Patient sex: M
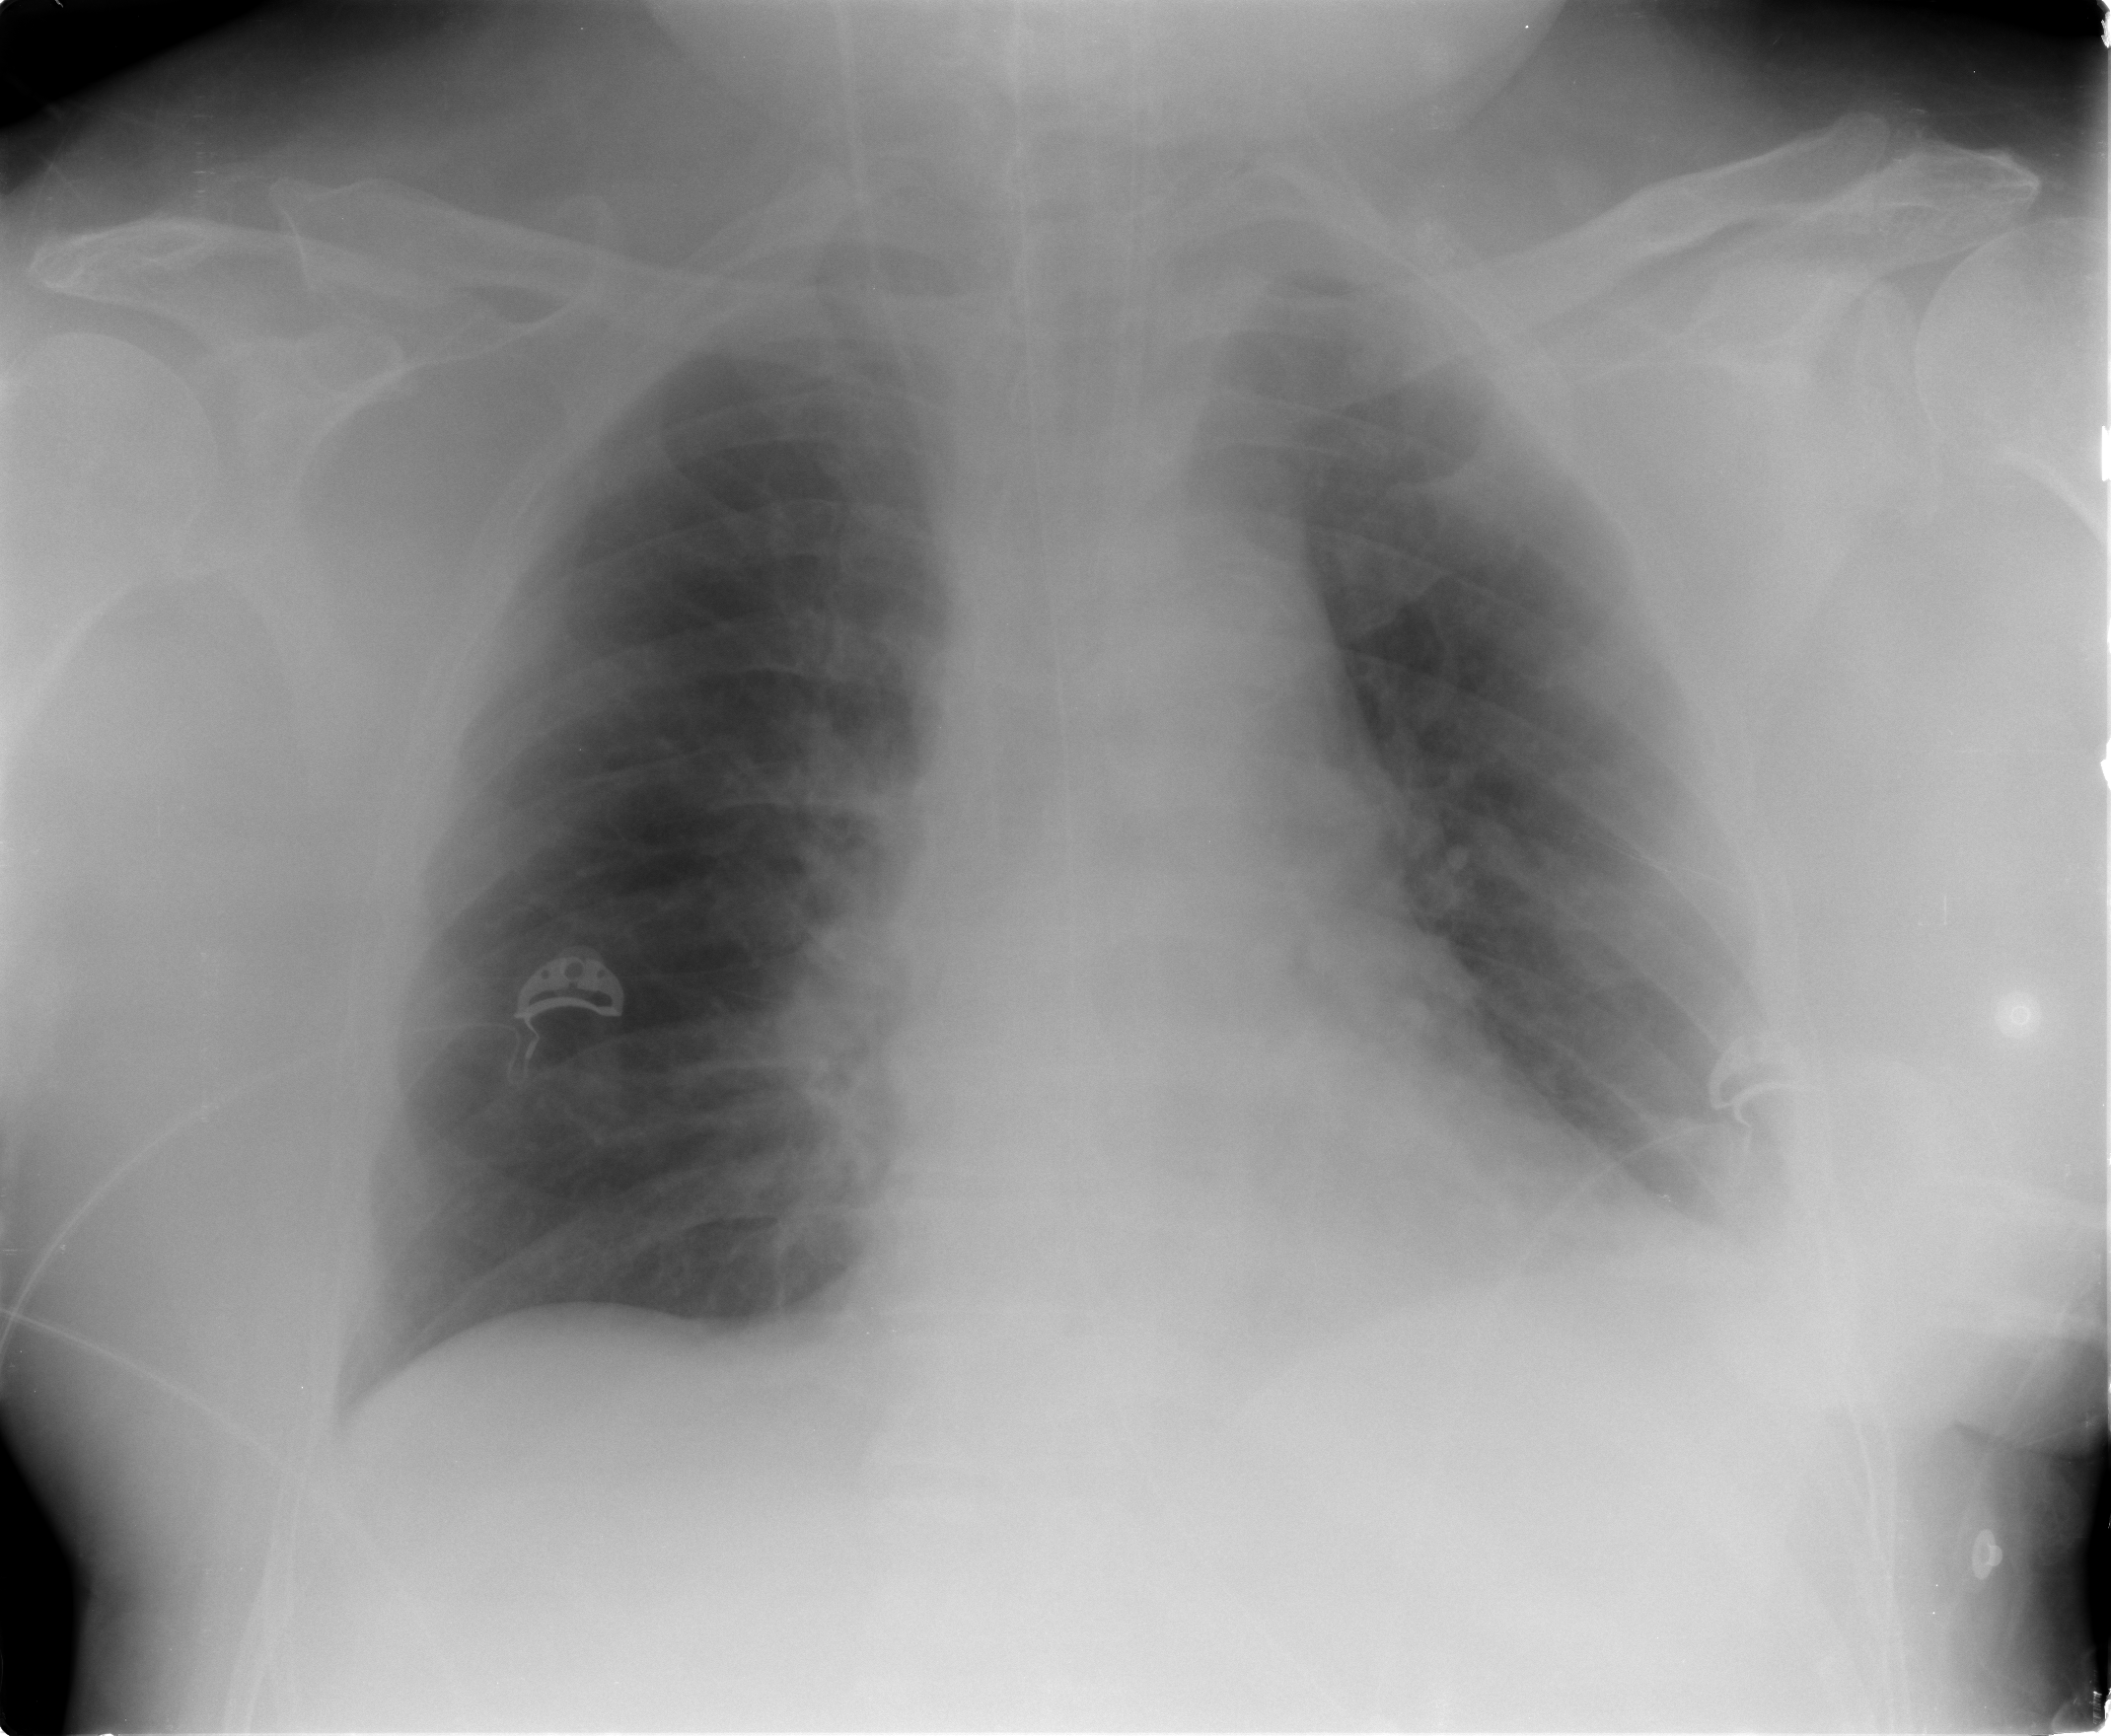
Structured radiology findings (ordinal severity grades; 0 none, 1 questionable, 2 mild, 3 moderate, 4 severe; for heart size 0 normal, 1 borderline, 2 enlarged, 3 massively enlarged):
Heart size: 1
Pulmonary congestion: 0
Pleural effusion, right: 0
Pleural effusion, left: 1
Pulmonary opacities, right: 0
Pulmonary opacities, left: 0
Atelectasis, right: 0
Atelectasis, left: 2